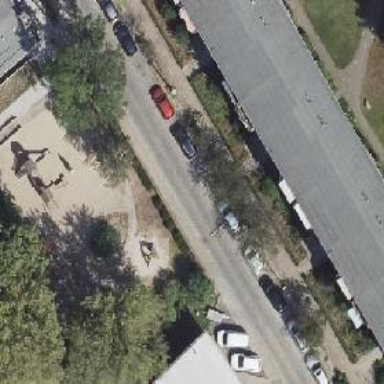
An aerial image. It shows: Residential road with sidewalks on both sides and parking lane on the right.